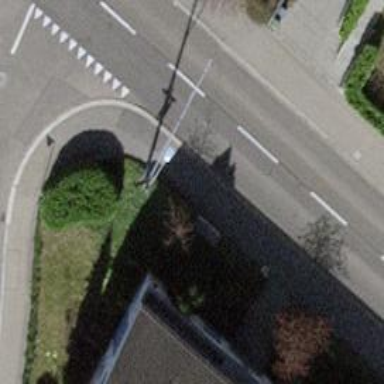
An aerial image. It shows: Power utility street cabinet.